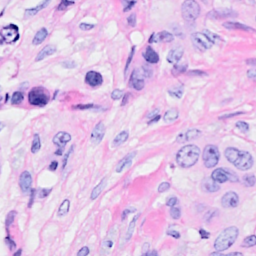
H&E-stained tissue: Breast